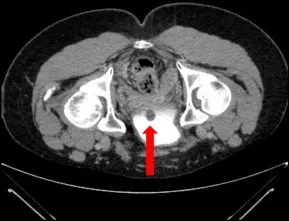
Coronal.
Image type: radiology (ct)